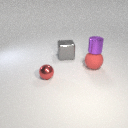
small purple metal cylinder above large red rubber sphere